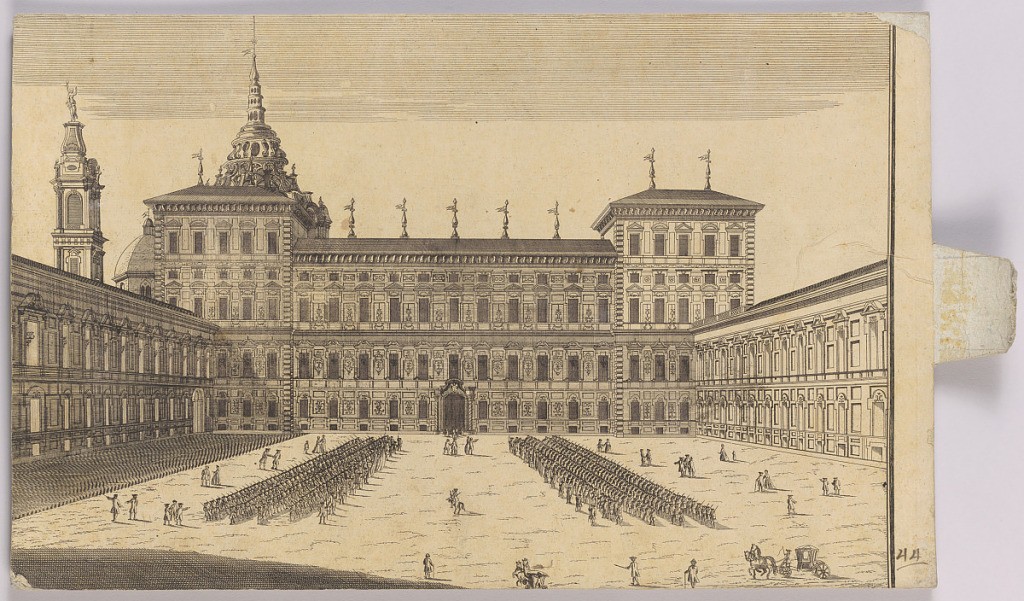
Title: Peep-Show Print
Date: mid-18th century
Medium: Engraving and brush and wash on paper
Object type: Print
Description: Peep-show print